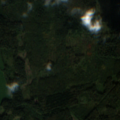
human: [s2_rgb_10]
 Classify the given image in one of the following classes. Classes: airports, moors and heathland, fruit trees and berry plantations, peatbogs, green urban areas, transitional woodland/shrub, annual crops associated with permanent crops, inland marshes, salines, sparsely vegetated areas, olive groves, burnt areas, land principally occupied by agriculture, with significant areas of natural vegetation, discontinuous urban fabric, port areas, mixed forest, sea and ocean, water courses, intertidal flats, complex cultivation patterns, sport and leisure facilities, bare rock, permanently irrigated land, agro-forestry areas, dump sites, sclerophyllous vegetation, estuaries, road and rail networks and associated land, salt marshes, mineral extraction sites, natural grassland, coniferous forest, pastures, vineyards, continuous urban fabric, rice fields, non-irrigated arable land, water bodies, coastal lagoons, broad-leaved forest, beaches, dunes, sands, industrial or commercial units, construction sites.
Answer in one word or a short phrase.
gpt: non-irrigated arable land, broad-leaved forest, mixed forest, transitional woodland/shrub